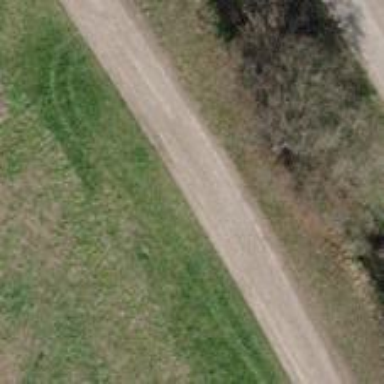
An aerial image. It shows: Track with grade 2 gravel surface.